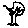
Label: tree